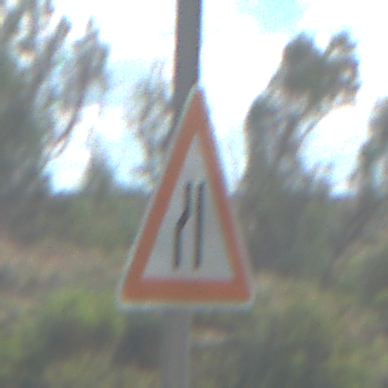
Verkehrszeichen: EinseitigVerengteFahrbahnLinks
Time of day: Midday
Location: Outdoor (Nature)
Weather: PartlyCloudy
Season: NotSpecified
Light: Natural